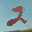
Label: 2